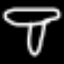
Label: mushroom